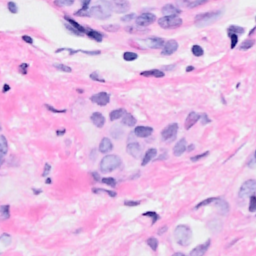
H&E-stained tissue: Breast